高二 · 代数
10.已知电流 $I(\mathrm{~A})$ 与时间 $t(\mathrm{~s})$ 的关系为 $I=A \sin (\omega t+\varphi)\left(A>0, \omega>0,|\varphi|<\frac{\pi}{2}\right)$.

(1)如图所示的是该函数在一个周期内的图象，求该函数的解析式;

(2)如果 $t$ 在任意一段 $\frac{1}{150} \mathrm{~s}$ 的时间内, 电流 $I$ 都能取到最大值和最小值, 那么 $\omega$ 的最小值是多少?

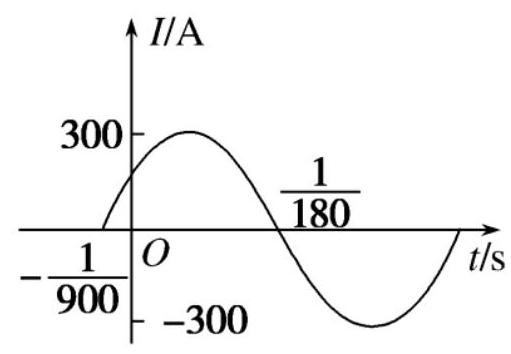
解析: (1)由图可知 $A=300$, 周期

$T=2\left(\frac{1}{180}+\frac{1}{900}\right)=\frac{1}{75}, \therefore \omega=\frac{2 \pi}{T}=150 \pi$.

又当 $t=\frac{1}{180}$ 时, $I=0$, 即 $\sin \left(150 \pi \cdot \frac{1}{180}+\varphi\right)=0$,

而 $|\varphi|<\frac{\pi}{2}, \therefore \varphi=\frac{\pi}{6}$.

故所求的函数解析式为 $I=300 \sin \left(150 \pi t+\frac{\pi}{6}\right)$.

(2)依题意, 周期 $T \leqslant \frac{1}{150}$, 即 $\frac{2 \pi}{\omega} \leqslant \frac{1}{150}$,

$\therefore \omega \geqslant 300 \pi$,

故 $\omega$ 的最小值为 $300 \pi$.